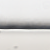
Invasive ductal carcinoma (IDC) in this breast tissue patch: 0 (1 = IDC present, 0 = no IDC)